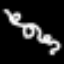
Label: squiggle